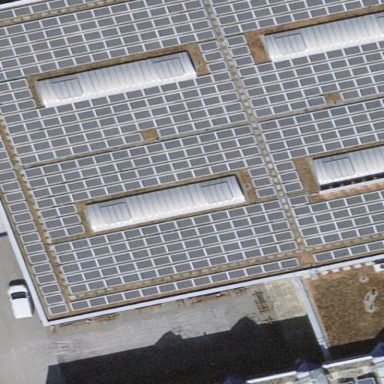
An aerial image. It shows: Solar photovoltaic panel generator.